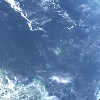
Label: water